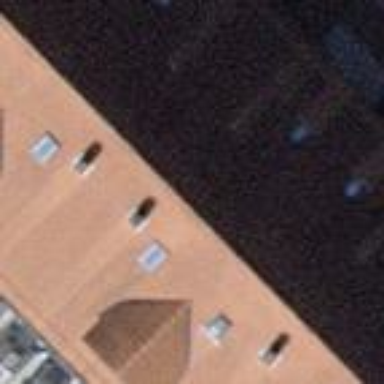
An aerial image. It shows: Terrace building.